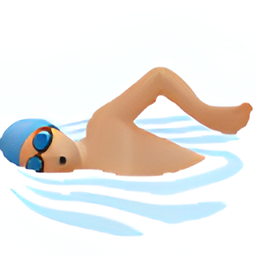
Name: man swimming type 3
Emoji: 🏊🏼‍♂️
Group: People & Body
Sub-group: person-sport